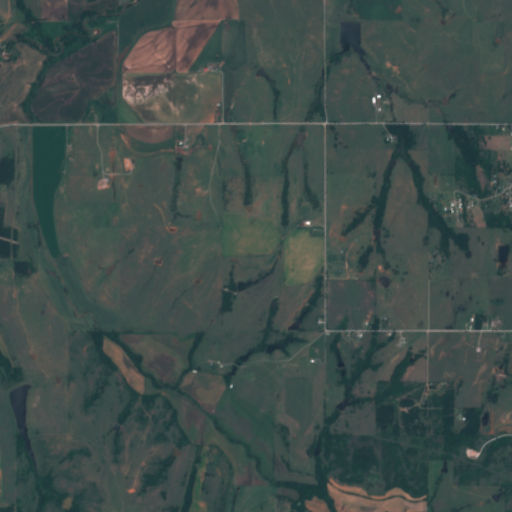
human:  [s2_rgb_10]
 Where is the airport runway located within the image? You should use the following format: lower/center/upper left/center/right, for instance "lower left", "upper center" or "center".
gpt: The airport runway is located in the lower left of the image.
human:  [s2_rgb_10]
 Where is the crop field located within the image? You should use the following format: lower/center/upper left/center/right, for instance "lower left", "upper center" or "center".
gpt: There is no crop field in the image.